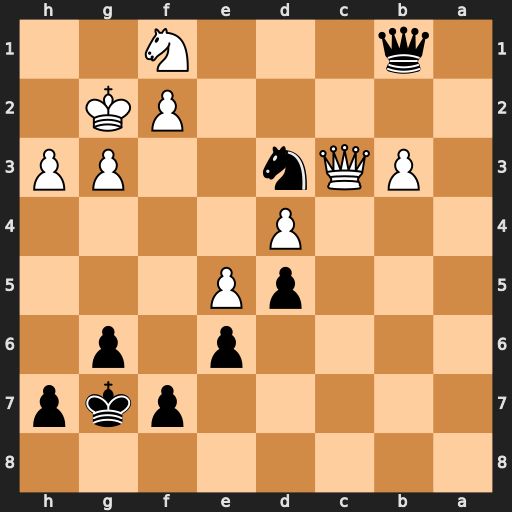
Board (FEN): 8/5pkp/4p1p1/3pP3/3P4/1PQn2PP/5PK1/1q3N2
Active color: b
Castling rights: -
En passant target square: -
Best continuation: Ne1+ Kg1 Qe4 Ne3 Nf3+